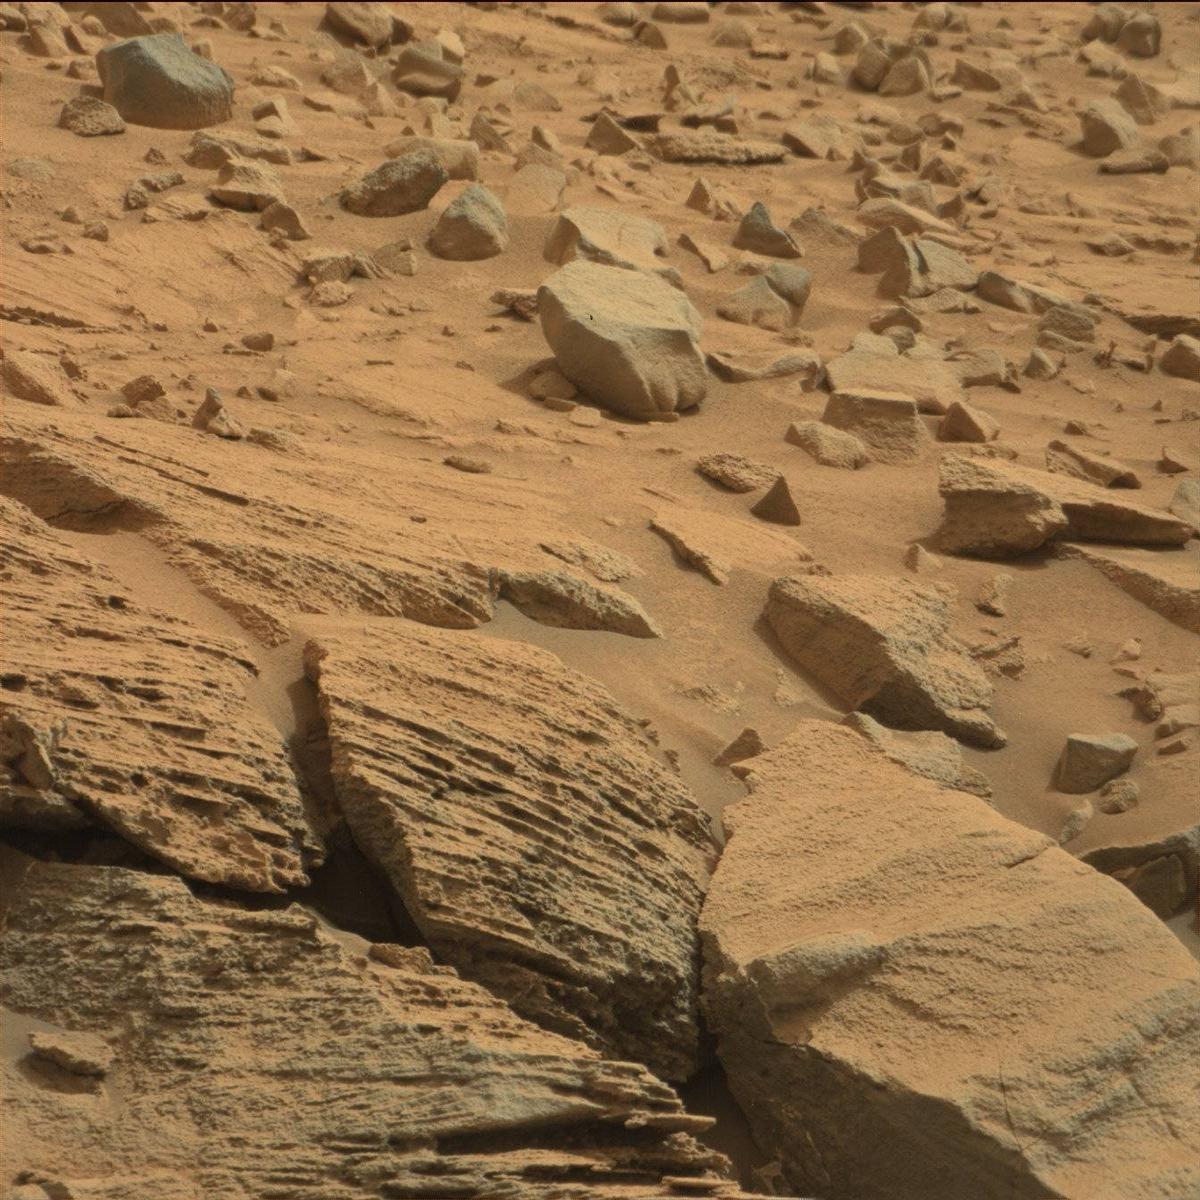
Terrain classes present: Bedrock, Rock, Sand / Soil